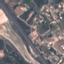
Land use / land cover class: Highway